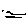
Label: line